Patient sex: F
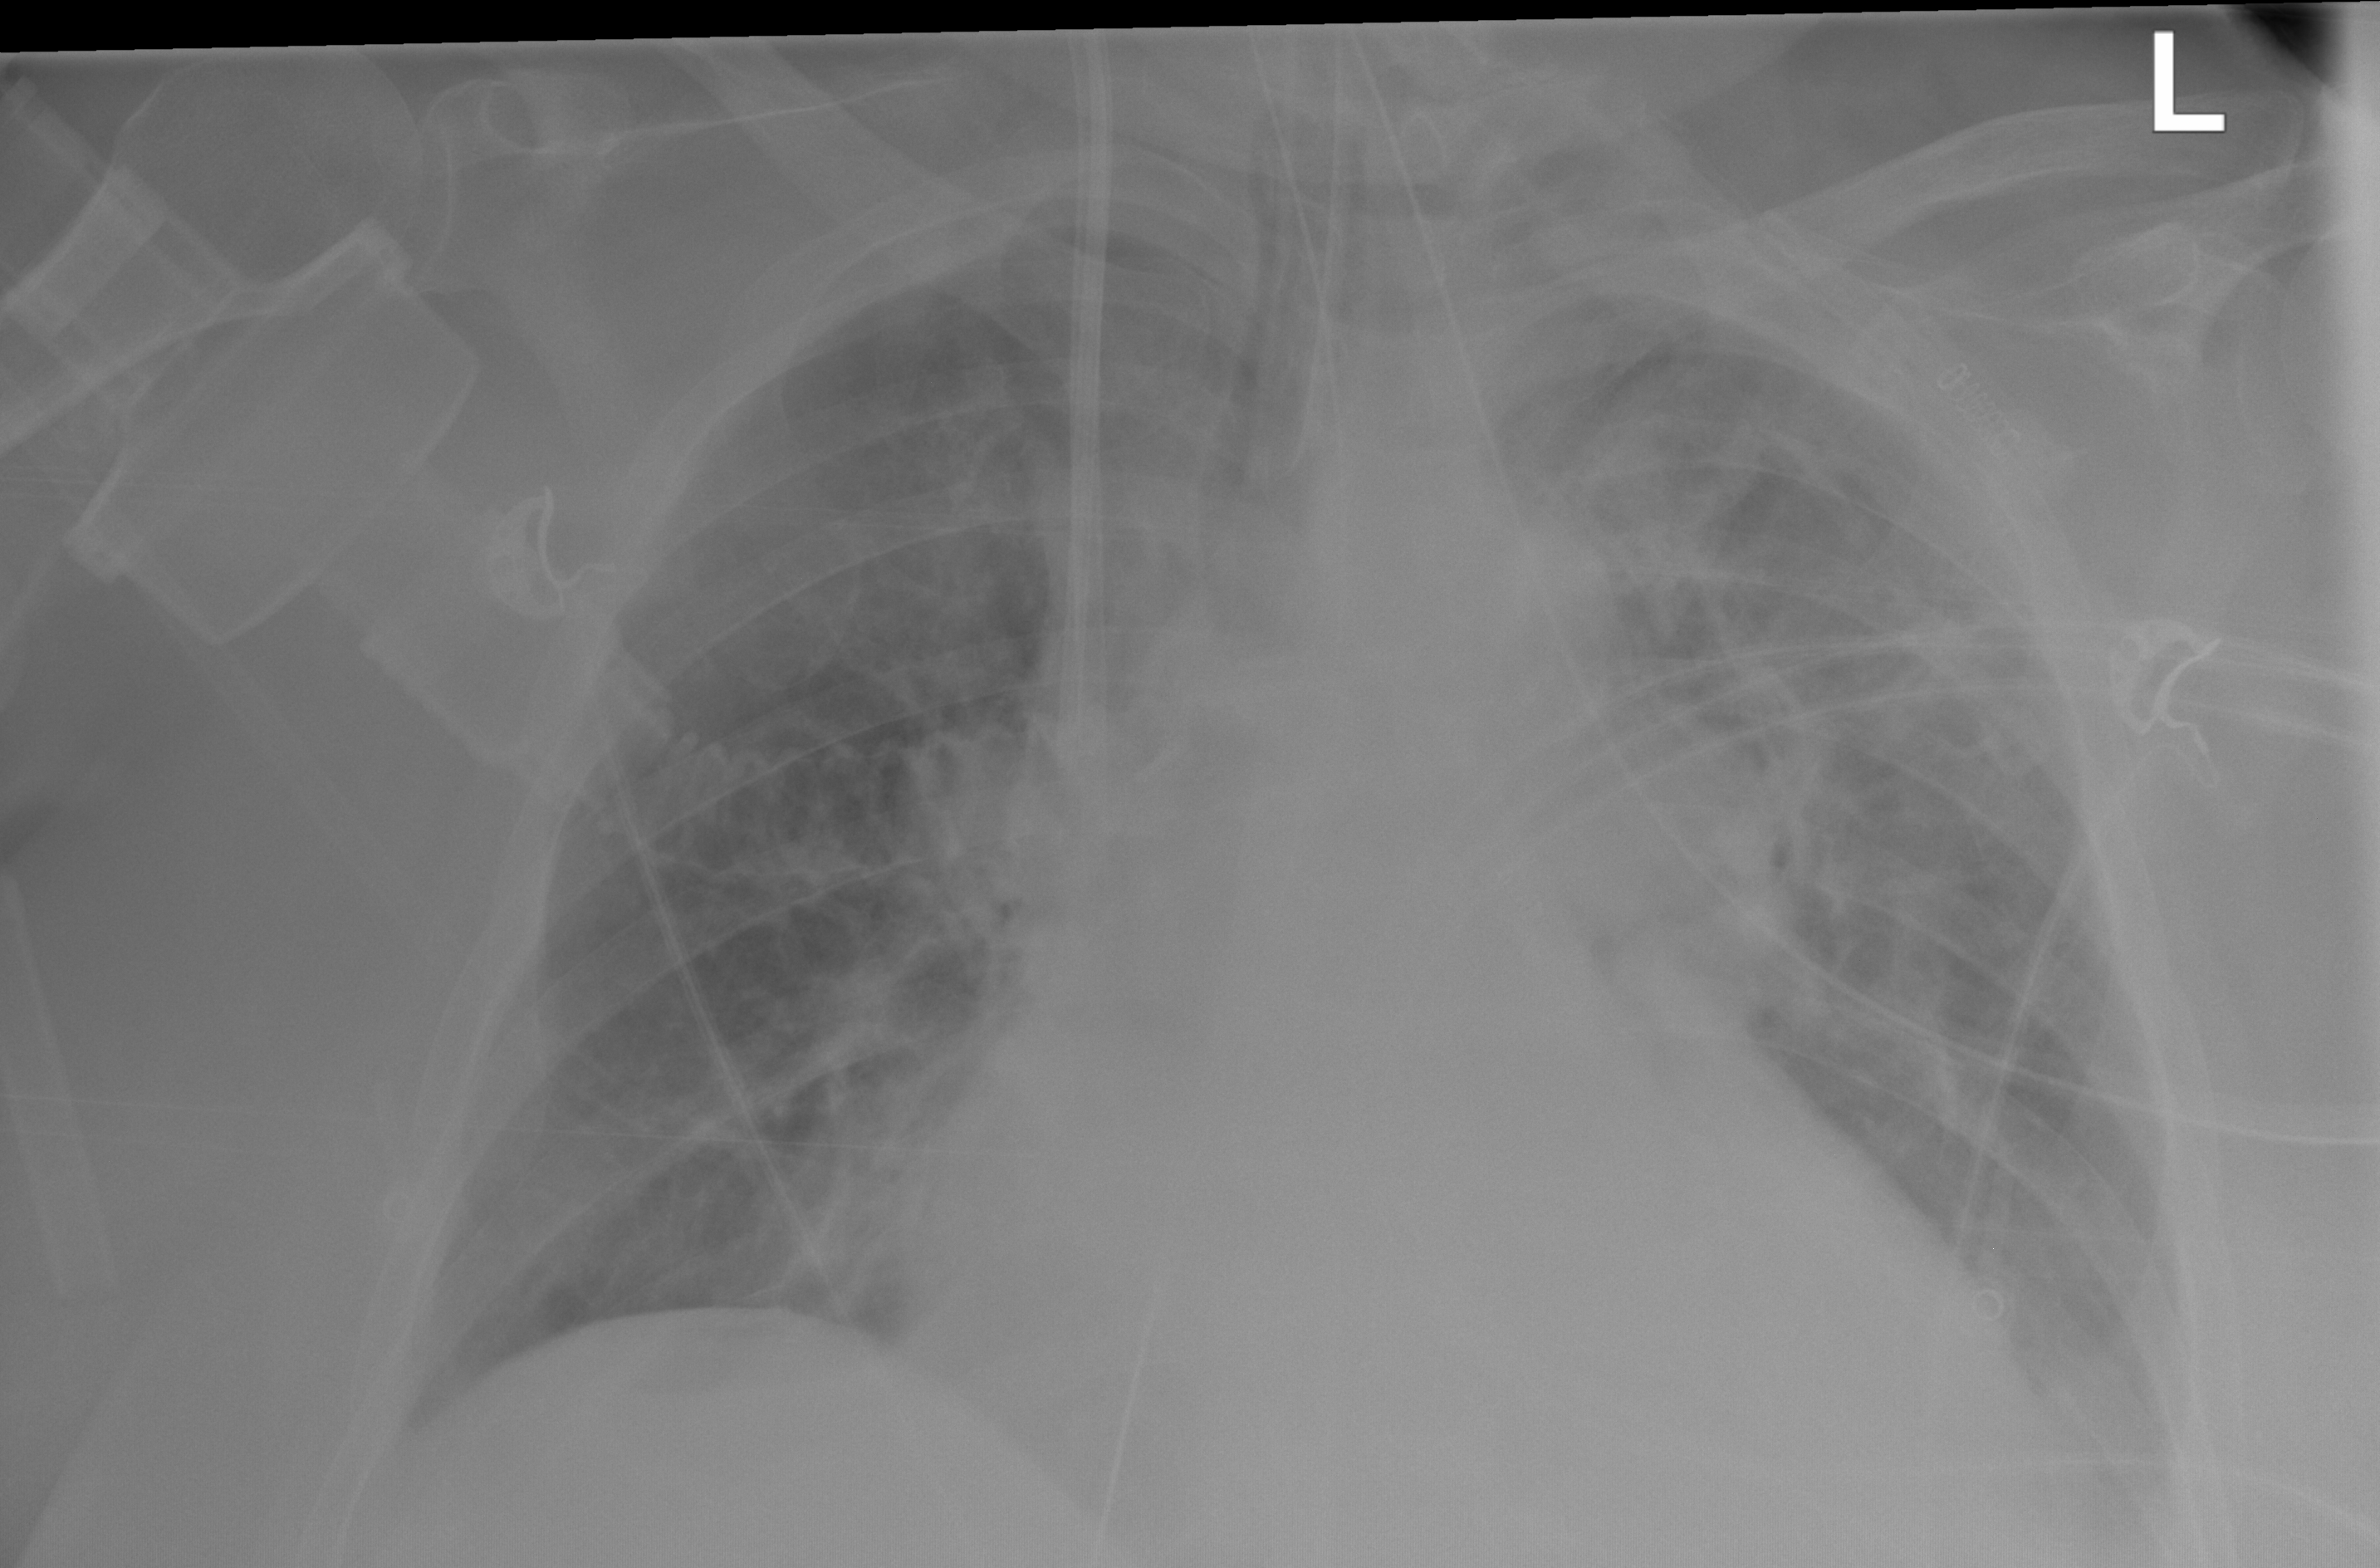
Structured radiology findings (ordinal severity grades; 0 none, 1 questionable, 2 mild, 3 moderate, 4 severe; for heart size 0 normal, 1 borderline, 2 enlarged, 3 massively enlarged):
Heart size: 3
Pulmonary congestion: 2
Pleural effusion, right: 0
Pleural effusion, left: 2
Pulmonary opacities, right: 0
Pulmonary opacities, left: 2
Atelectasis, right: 0
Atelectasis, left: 2